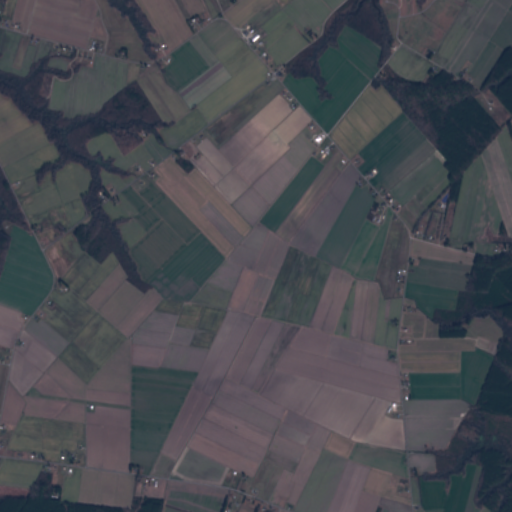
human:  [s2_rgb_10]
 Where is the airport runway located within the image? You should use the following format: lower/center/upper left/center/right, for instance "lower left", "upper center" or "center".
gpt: The airport runway is located in the lower left of the image.
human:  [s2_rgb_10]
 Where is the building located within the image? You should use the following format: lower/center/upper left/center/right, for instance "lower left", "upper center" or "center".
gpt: The building is located in the lower left of the image.
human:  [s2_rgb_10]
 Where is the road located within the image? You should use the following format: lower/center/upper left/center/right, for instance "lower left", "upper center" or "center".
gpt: There is no road in the image.